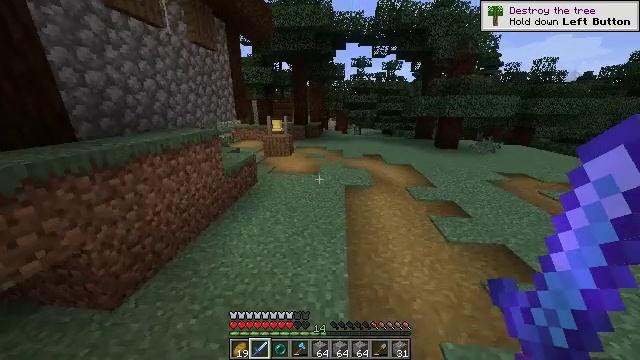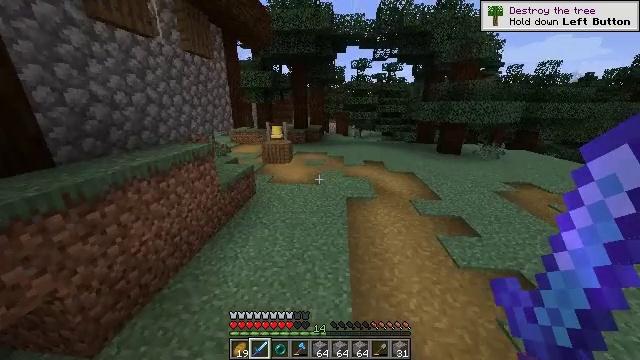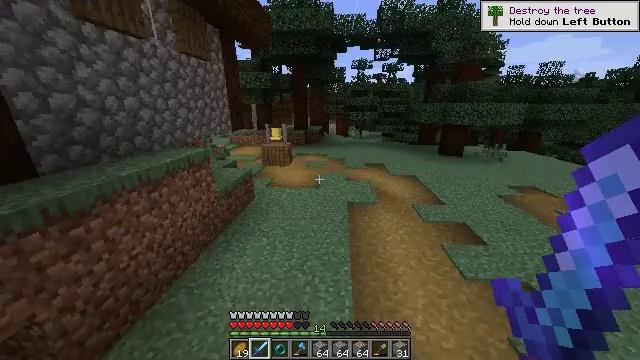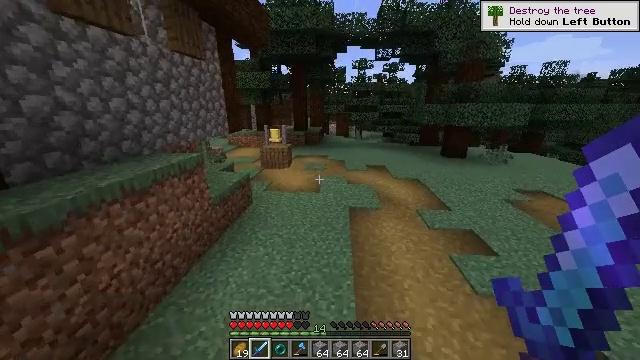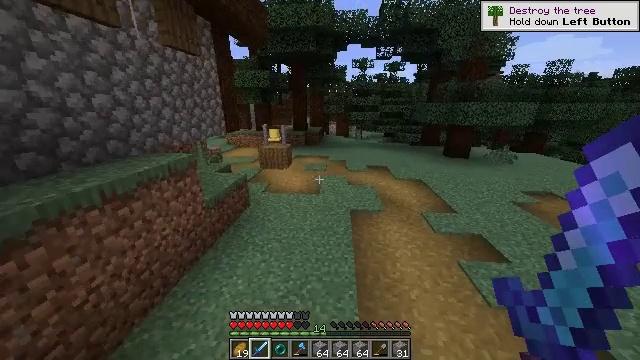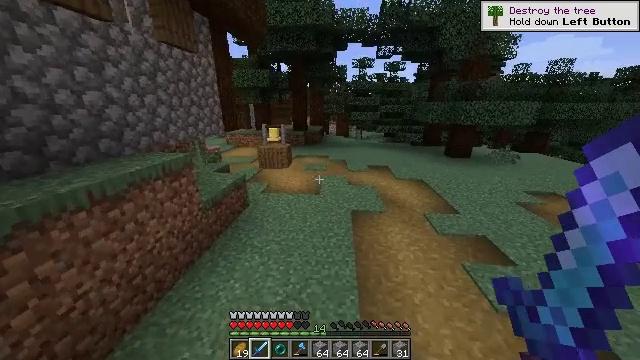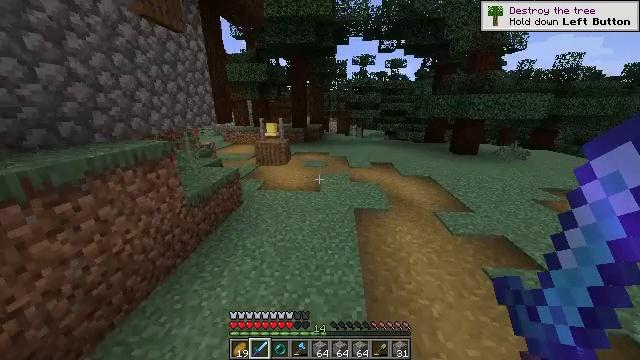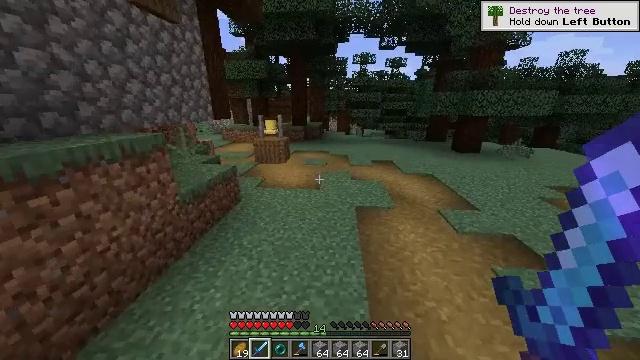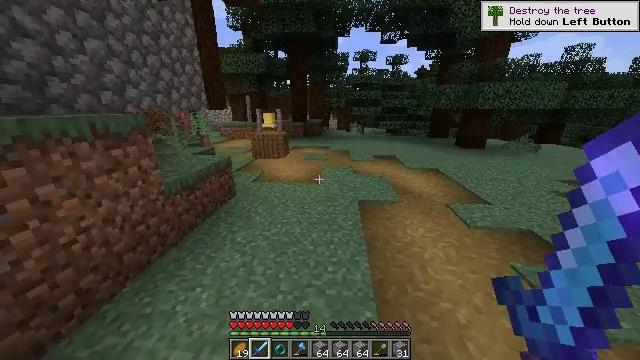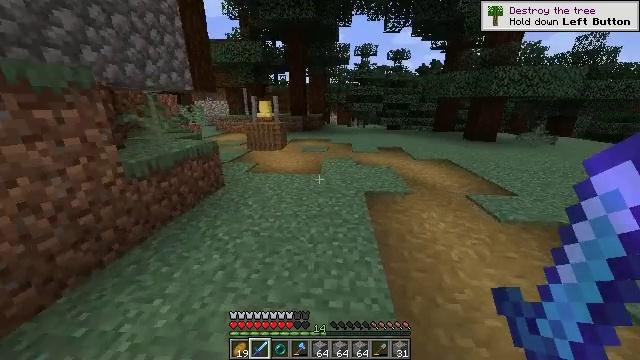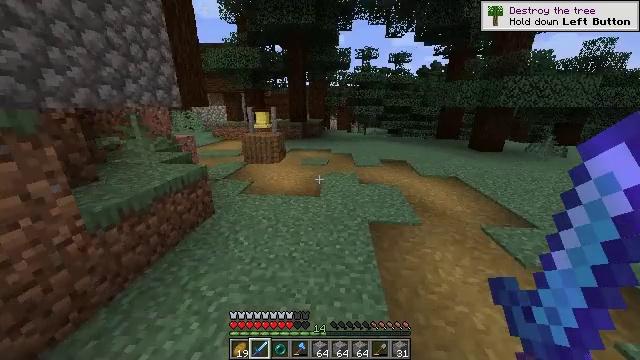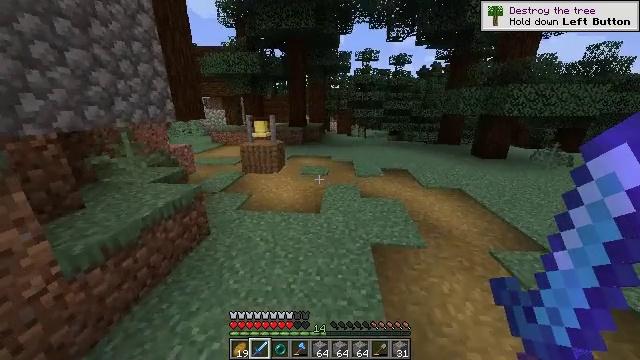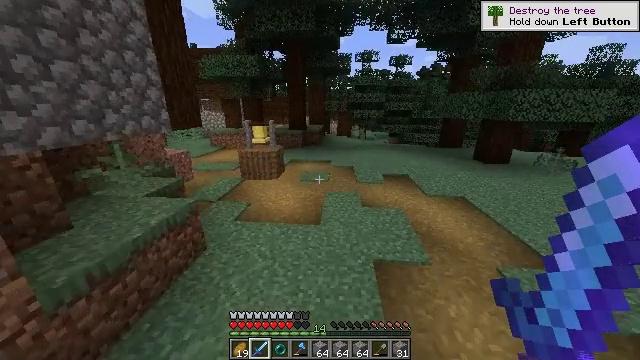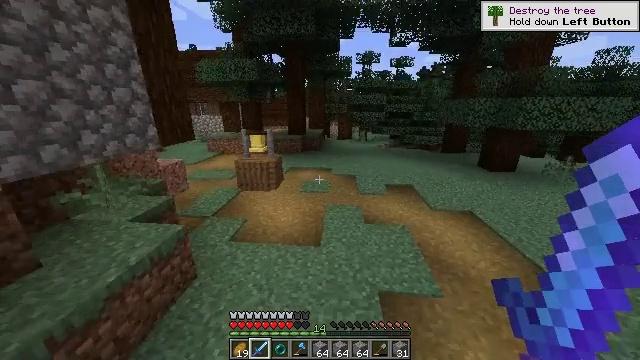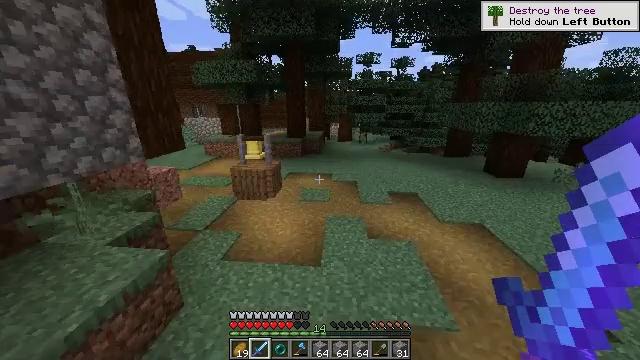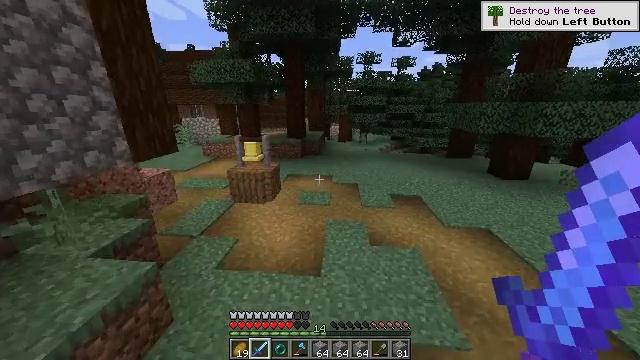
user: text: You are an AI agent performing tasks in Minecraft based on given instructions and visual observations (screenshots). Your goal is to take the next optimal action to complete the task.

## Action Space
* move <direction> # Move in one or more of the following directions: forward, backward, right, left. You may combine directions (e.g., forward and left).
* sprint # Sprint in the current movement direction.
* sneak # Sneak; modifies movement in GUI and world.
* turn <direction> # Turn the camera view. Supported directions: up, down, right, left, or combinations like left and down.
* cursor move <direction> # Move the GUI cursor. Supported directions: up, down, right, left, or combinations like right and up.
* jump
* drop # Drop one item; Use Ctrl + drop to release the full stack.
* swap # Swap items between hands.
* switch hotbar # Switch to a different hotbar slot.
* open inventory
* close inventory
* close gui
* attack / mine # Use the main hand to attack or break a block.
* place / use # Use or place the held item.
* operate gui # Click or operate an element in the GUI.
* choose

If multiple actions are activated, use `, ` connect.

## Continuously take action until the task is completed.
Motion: motion action
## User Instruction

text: Remove the torch from its spot.
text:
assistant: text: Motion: move forward, sprint, jump
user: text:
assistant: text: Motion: move forward, sprint, jump
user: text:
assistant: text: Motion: move forward, sprint, jump
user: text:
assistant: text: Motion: move forward, sprint, jump
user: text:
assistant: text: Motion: move forward, sprint, jump
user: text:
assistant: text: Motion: move forward, jump
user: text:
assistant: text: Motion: move forward, jump
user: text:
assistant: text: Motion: move forward, jump
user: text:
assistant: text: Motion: move forward, jump
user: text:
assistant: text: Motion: move forward, jump
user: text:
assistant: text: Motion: move forward, jump
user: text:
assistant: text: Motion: move forward, jump
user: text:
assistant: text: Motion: move forward, sprint, jump
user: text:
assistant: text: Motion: move forward, sprint, jump
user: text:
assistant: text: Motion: move forward, sprint, jump
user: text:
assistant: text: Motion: move forward, sprint, jump
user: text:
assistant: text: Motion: move forward, sprint, jump
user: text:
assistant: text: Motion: move forward, sprint, jump
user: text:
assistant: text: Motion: move forward, sprint, jump
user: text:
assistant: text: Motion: move forward, sprint, turn right, jump
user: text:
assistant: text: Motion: move forward, sprint, turn right, jump
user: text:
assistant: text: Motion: move forward, sprint, jump
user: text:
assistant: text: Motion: move forward, sprint, jump
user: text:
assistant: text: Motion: move forward, sprint, jump
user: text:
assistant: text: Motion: move forward, sprint, jump
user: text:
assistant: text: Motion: move forward, sprint, jump
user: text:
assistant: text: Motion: move forward, sprint, jump
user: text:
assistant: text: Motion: move forward, sprint, jump
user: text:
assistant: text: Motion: move forward, sprint, jump
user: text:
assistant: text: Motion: move forward, sprint, turn left, jump